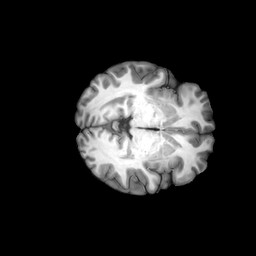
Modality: T1w
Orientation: axial
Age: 27
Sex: female
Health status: healthy